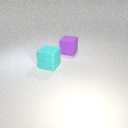
large purple rubber cube to the right of large cyan rubber cube